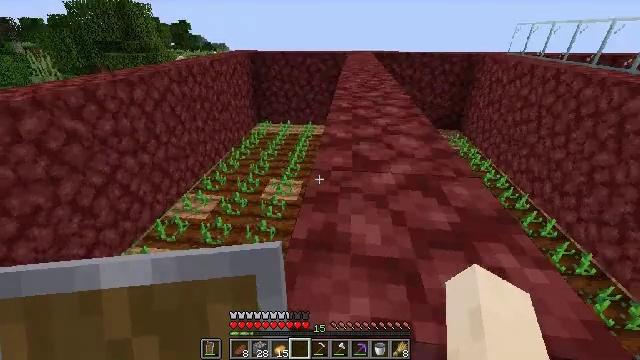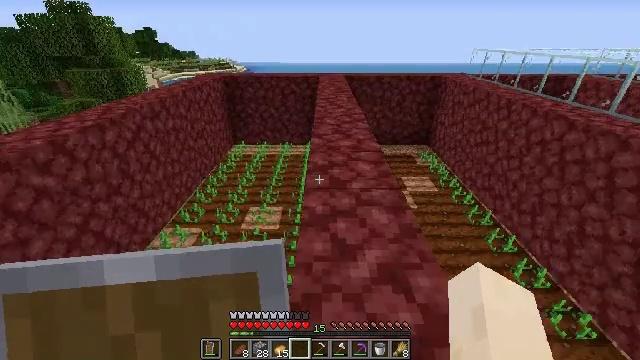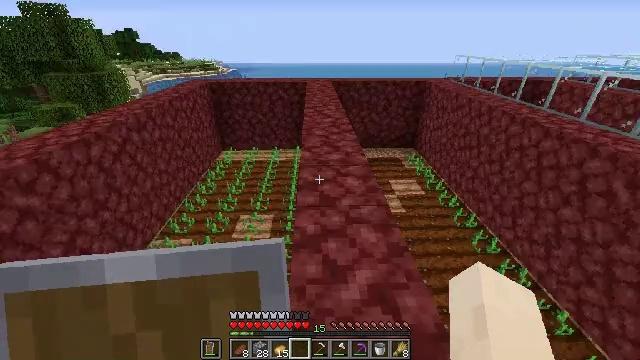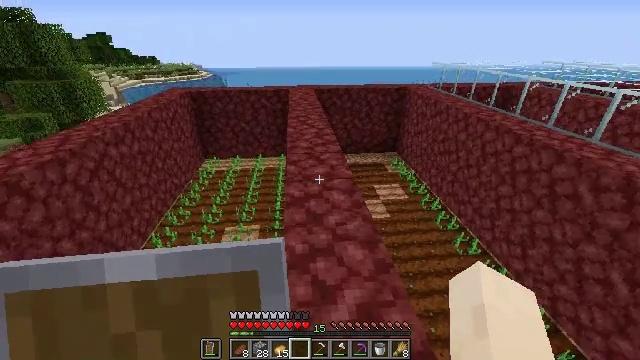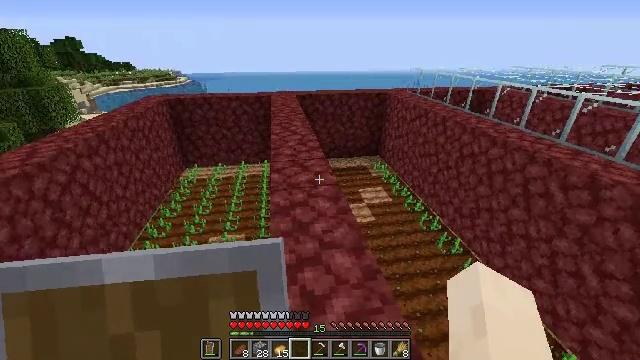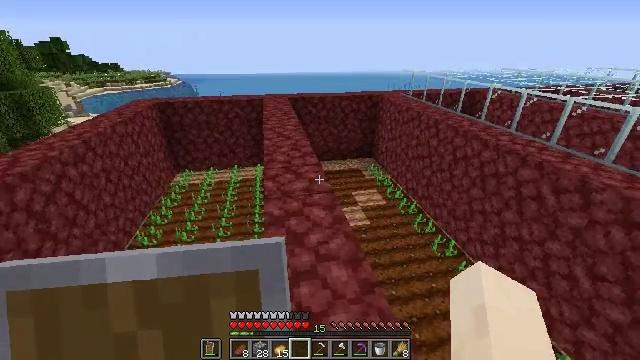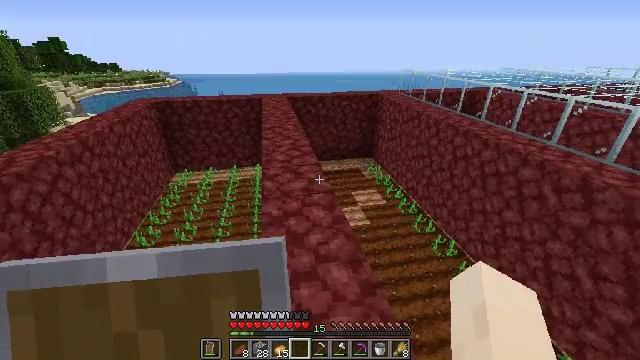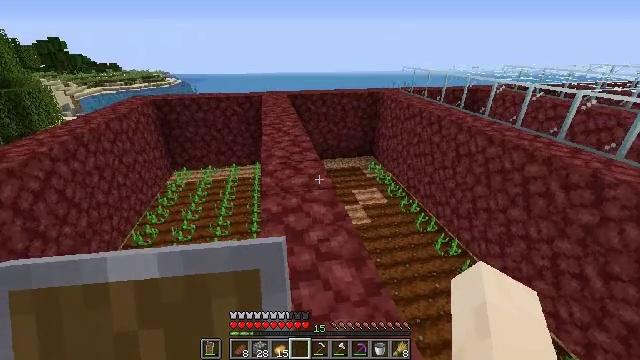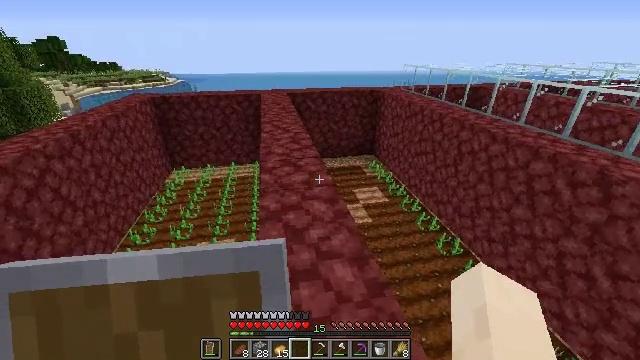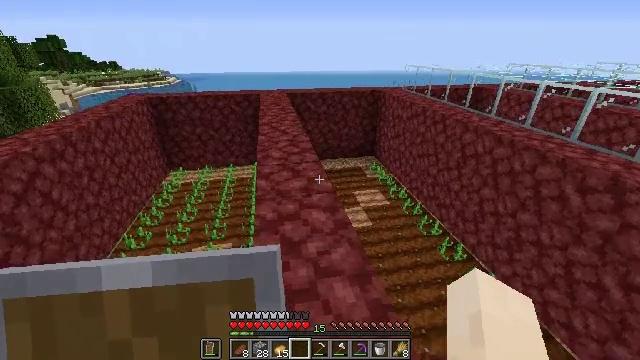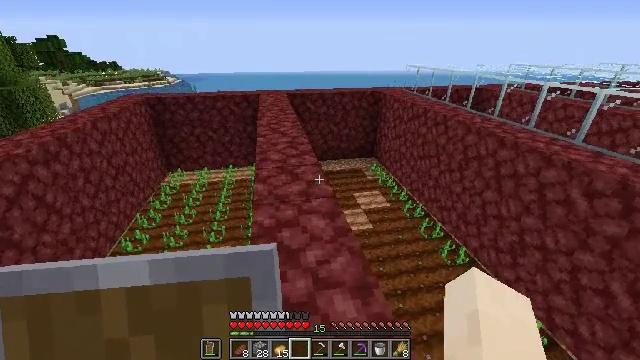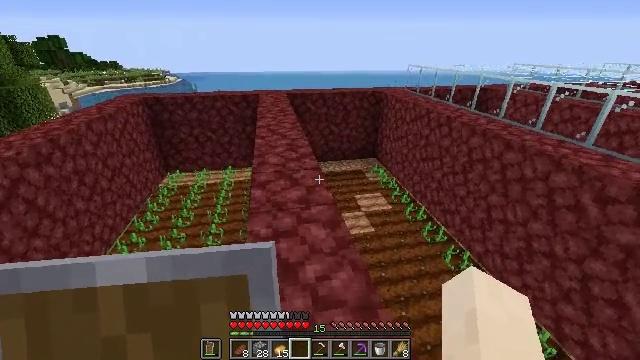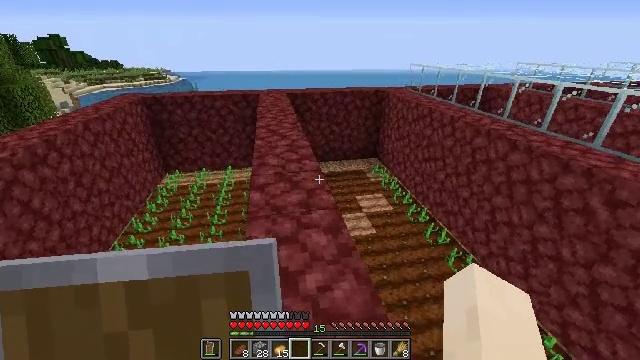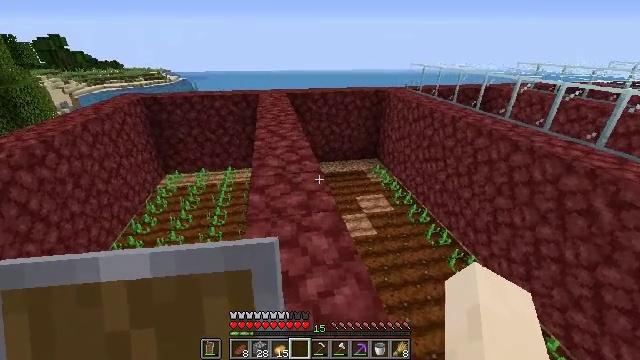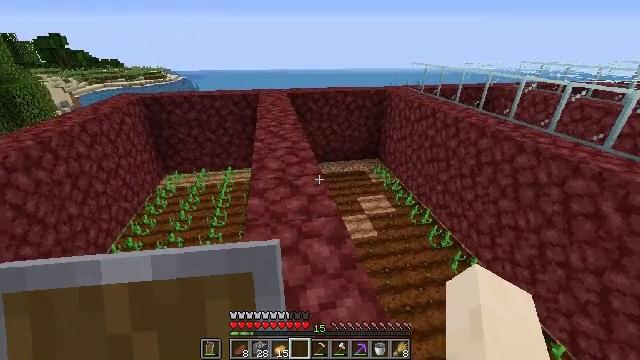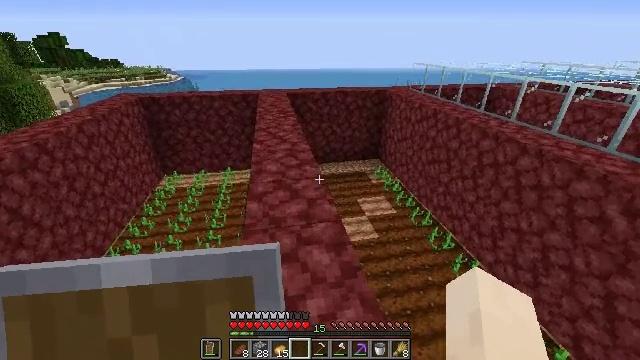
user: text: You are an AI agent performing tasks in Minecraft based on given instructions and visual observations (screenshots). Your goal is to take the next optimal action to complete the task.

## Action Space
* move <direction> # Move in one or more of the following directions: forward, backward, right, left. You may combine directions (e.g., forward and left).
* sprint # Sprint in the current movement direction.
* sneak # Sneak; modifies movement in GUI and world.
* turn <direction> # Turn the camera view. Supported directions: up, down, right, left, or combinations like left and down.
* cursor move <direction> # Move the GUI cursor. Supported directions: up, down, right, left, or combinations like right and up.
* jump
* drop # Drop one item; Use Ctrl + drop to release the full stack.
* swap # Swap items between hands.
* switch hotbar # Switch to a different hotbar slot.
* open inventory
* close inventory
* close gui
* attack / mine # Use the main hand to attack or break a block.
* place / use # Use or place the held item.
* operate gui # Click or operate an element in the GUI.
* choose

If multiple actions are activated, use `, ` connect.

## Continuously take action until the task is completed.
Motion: motion action
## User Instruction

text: Dig up the farmland.
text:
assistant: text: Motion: move forward, turn right and up, jump
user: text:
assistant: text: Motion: move forward, turn right, jump
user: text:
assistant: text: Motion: move forward, turn right, jump
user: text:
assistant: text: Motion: move forward, turn right
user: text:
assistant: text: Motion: move forward, turn right
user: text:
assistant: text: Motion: move forward
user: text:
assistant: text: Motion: move forward
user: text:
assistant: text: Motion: move forward
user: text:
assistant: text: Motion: move forward
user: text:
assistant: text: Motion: move forward
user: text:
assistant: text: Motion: no_op
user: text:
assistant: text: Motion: no_op
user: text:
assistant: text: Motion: no_op
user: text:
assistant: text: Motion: move forward
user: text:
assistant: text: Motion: move forward
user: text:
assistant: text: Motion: no_op
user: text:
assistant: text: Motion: move forward, turn left
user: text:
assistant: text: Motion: move forward, turn left
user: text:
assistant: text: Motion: move forward, turn left
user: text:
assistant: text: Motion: move forward
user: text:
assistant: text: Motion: move forward
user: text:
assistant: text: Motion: move forward
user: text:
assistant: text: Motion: move forward
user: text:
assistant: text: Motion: move forward
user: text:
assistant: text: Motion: move forward
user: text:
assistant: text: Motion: move forward
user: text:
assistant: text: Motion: move forward
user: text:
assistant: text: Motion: move forward
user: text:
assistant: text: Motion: move forward
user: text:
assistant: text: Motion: move forward